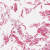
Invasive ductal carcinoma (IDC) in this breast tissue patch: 0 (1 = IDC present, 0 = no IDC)